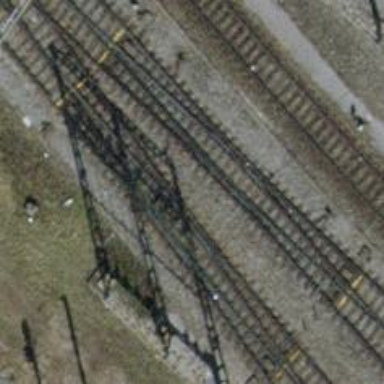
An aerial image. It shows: Rail yard with electrified rails and single track.